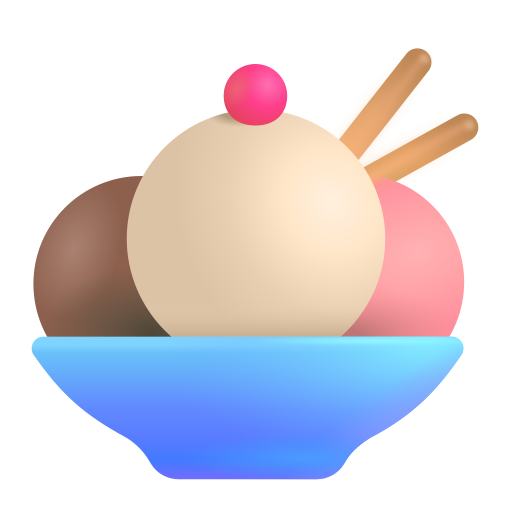
ice cream color